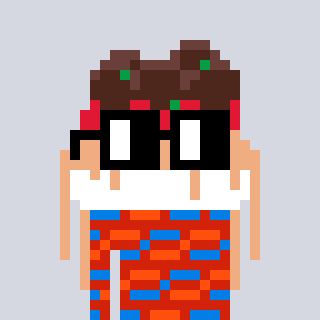
a pixel art character with square black glasses, a spaghetti-shaped head and a red-colored body on a cool background